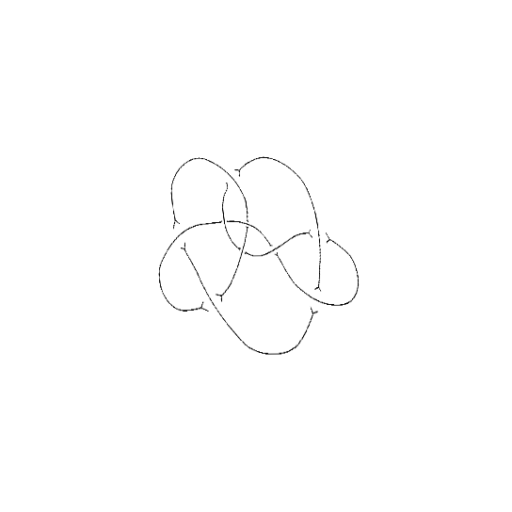
Crossing number: 9